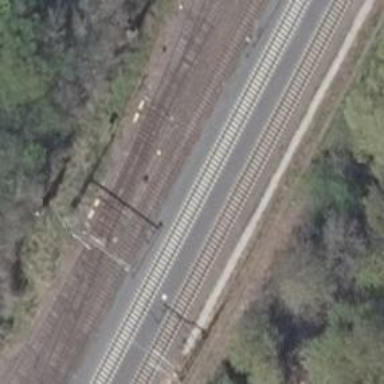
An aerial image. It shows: Railway switch.